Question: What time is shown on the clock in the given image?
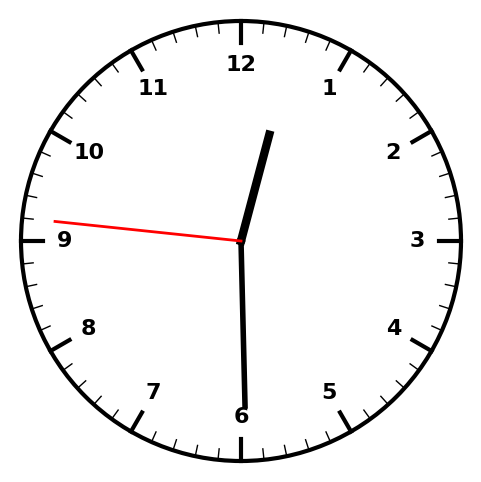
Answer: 12:29:46